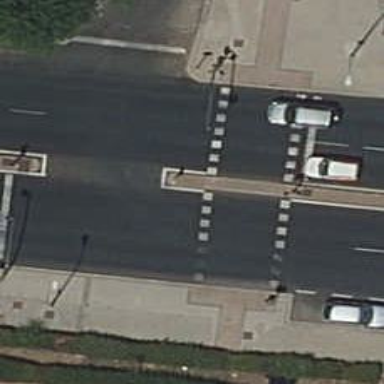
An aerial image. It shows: Zebra crossing with traffic signals.